【题型】选择题　【知识点】立体几何　【难度】medium
在底面边长为2的正三棱柱 \(ABC - A_1B_1C_1\) 中，\(D\)，\(E\) 分别是 \(BB_1\) 和 \(CC_1\) 的中点，若 \(\cos\langle \overrightarrow{AD}, \overrightarrow{AE} \rangle = \frac{3}{4}\)，则该三棱柱外接球的表面积为（）

\vspace{0.8em}
A．\(\frac{28\pi}{3}\) \quad B．\(\frac{52\pi}{3}\) \quad C．\(16\pi\) \quad D．\(\frac{64\pi}{3}\)
【解答】
\textbf{【答案】D}

\vspace{0.5em}
\textbf{【解析】} 设侧棱长为 \(2a\)，则

\(|\overrightarrow{AD}| = |\overrightarrow{AE}| = \sqrt{4 + a^2}\)，
\(\overrightarrow{AD} \cdot \overrightarrow{AE} = (\overrightarrow{AB} + \overrightarrow{BD}) \cdot (\overrightarrow{AC} + \overrightarrow{CE})\)

\(= \overrightarrow{AB} \cdot \overrightarrow{AC} + \overrightarrow{AB} \cdot \overrightarrow{CE} + \overrightarrow{BD} \cdot \overrightarrow{AC} + \overrightarrow{BD} \cdot \overrightarrow{CE} = 2 \times 2 \times \cos\frac{\pi}{3} + 0 + 0 + a^2 = a^2 + 2\)，

由 \(\cos\langle \overrightarrow{AD}, \overrightarrow{AE} \rangle = \frac{\overrightarrow{AD} \cdot \overrightarrow{AE}}{|\overrightarrow{AD}| \cdot |\overrightarrow{AE}|} = \frac{a^2 + 2}{a^2 + 4} = \frac{3}{4}\)，得 \(a = 2\)（负值舍去）。

底面三角形外接圆半径为 \(r = \frac{2}{2\sin60^\circ} = \frac{2}{\sqrt{3}} = \frac{2\sqrt{3}}{3}\)，

设外接球半径为 \(R\)，则 \(R^2 = 2^2 + \left(\frac{2\sqrt{3}}{3}\right)^2 = \frac{16}{3}\)，所以外接球的表面积为 \(S = 4\pi R^2 = \frac{64\pi}{3}\)。

故选：D。

% 几何图形位置（保留原图片占位，可替换为实际图片路径）

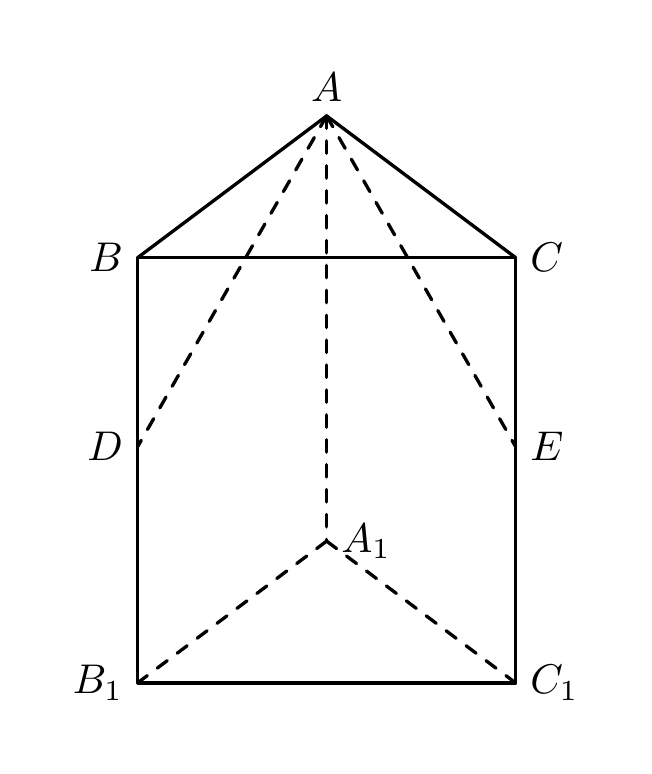